Field crop: maize
Growth stage: 2
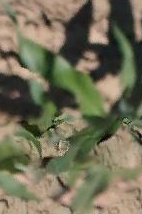
Species: maize